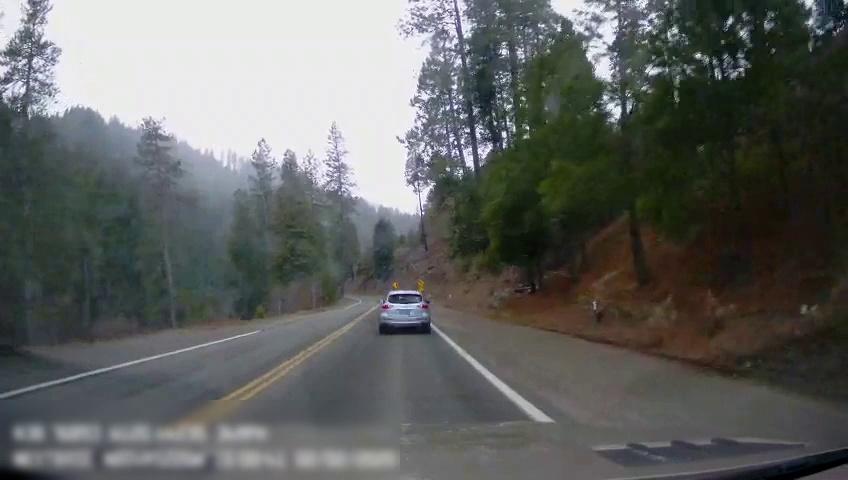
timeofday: Day
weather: Cloudy
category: Drivable Space
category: Vehicles | SUV
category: Lanes | Alternate Lane
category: Lanes | Current Lane
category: Lanes | Opposite Lane
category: Lanes | Opposite Lane